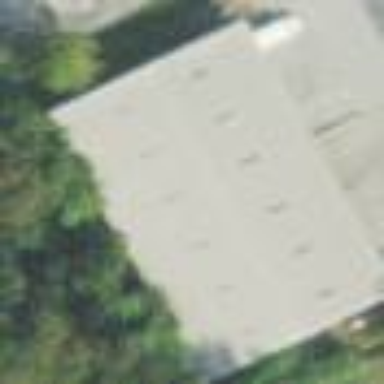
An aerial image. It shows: Warehouse building.